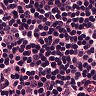
Metastatic tissue present: no